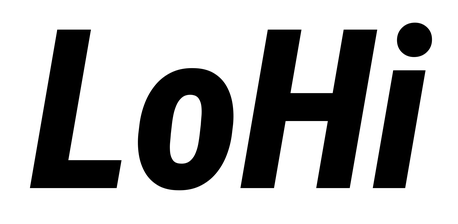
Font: Roboto-Italic_Condensed_ExtraBold_Italic